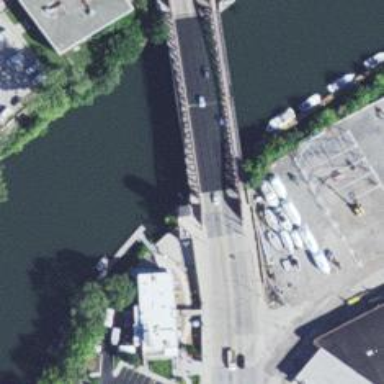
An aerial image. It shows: Secondary road with separate sidewalk that crosses movable bascule bridge.